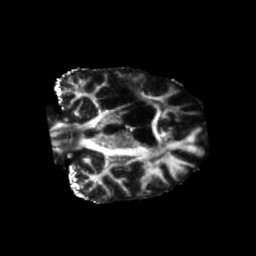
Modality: FA
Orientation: coronal
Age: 58
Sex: male
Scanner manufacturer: siemens
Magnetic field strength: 3 T
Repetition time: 5.25 s
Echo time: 0.08 s